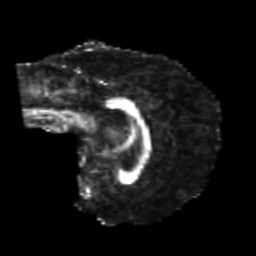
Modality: FA
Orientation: sagittal
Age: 21
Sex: male
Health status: healthy
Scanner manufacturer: philips
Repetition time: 7.386 s
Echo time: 0.08599 s